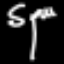
Label: squiggle